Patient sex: M
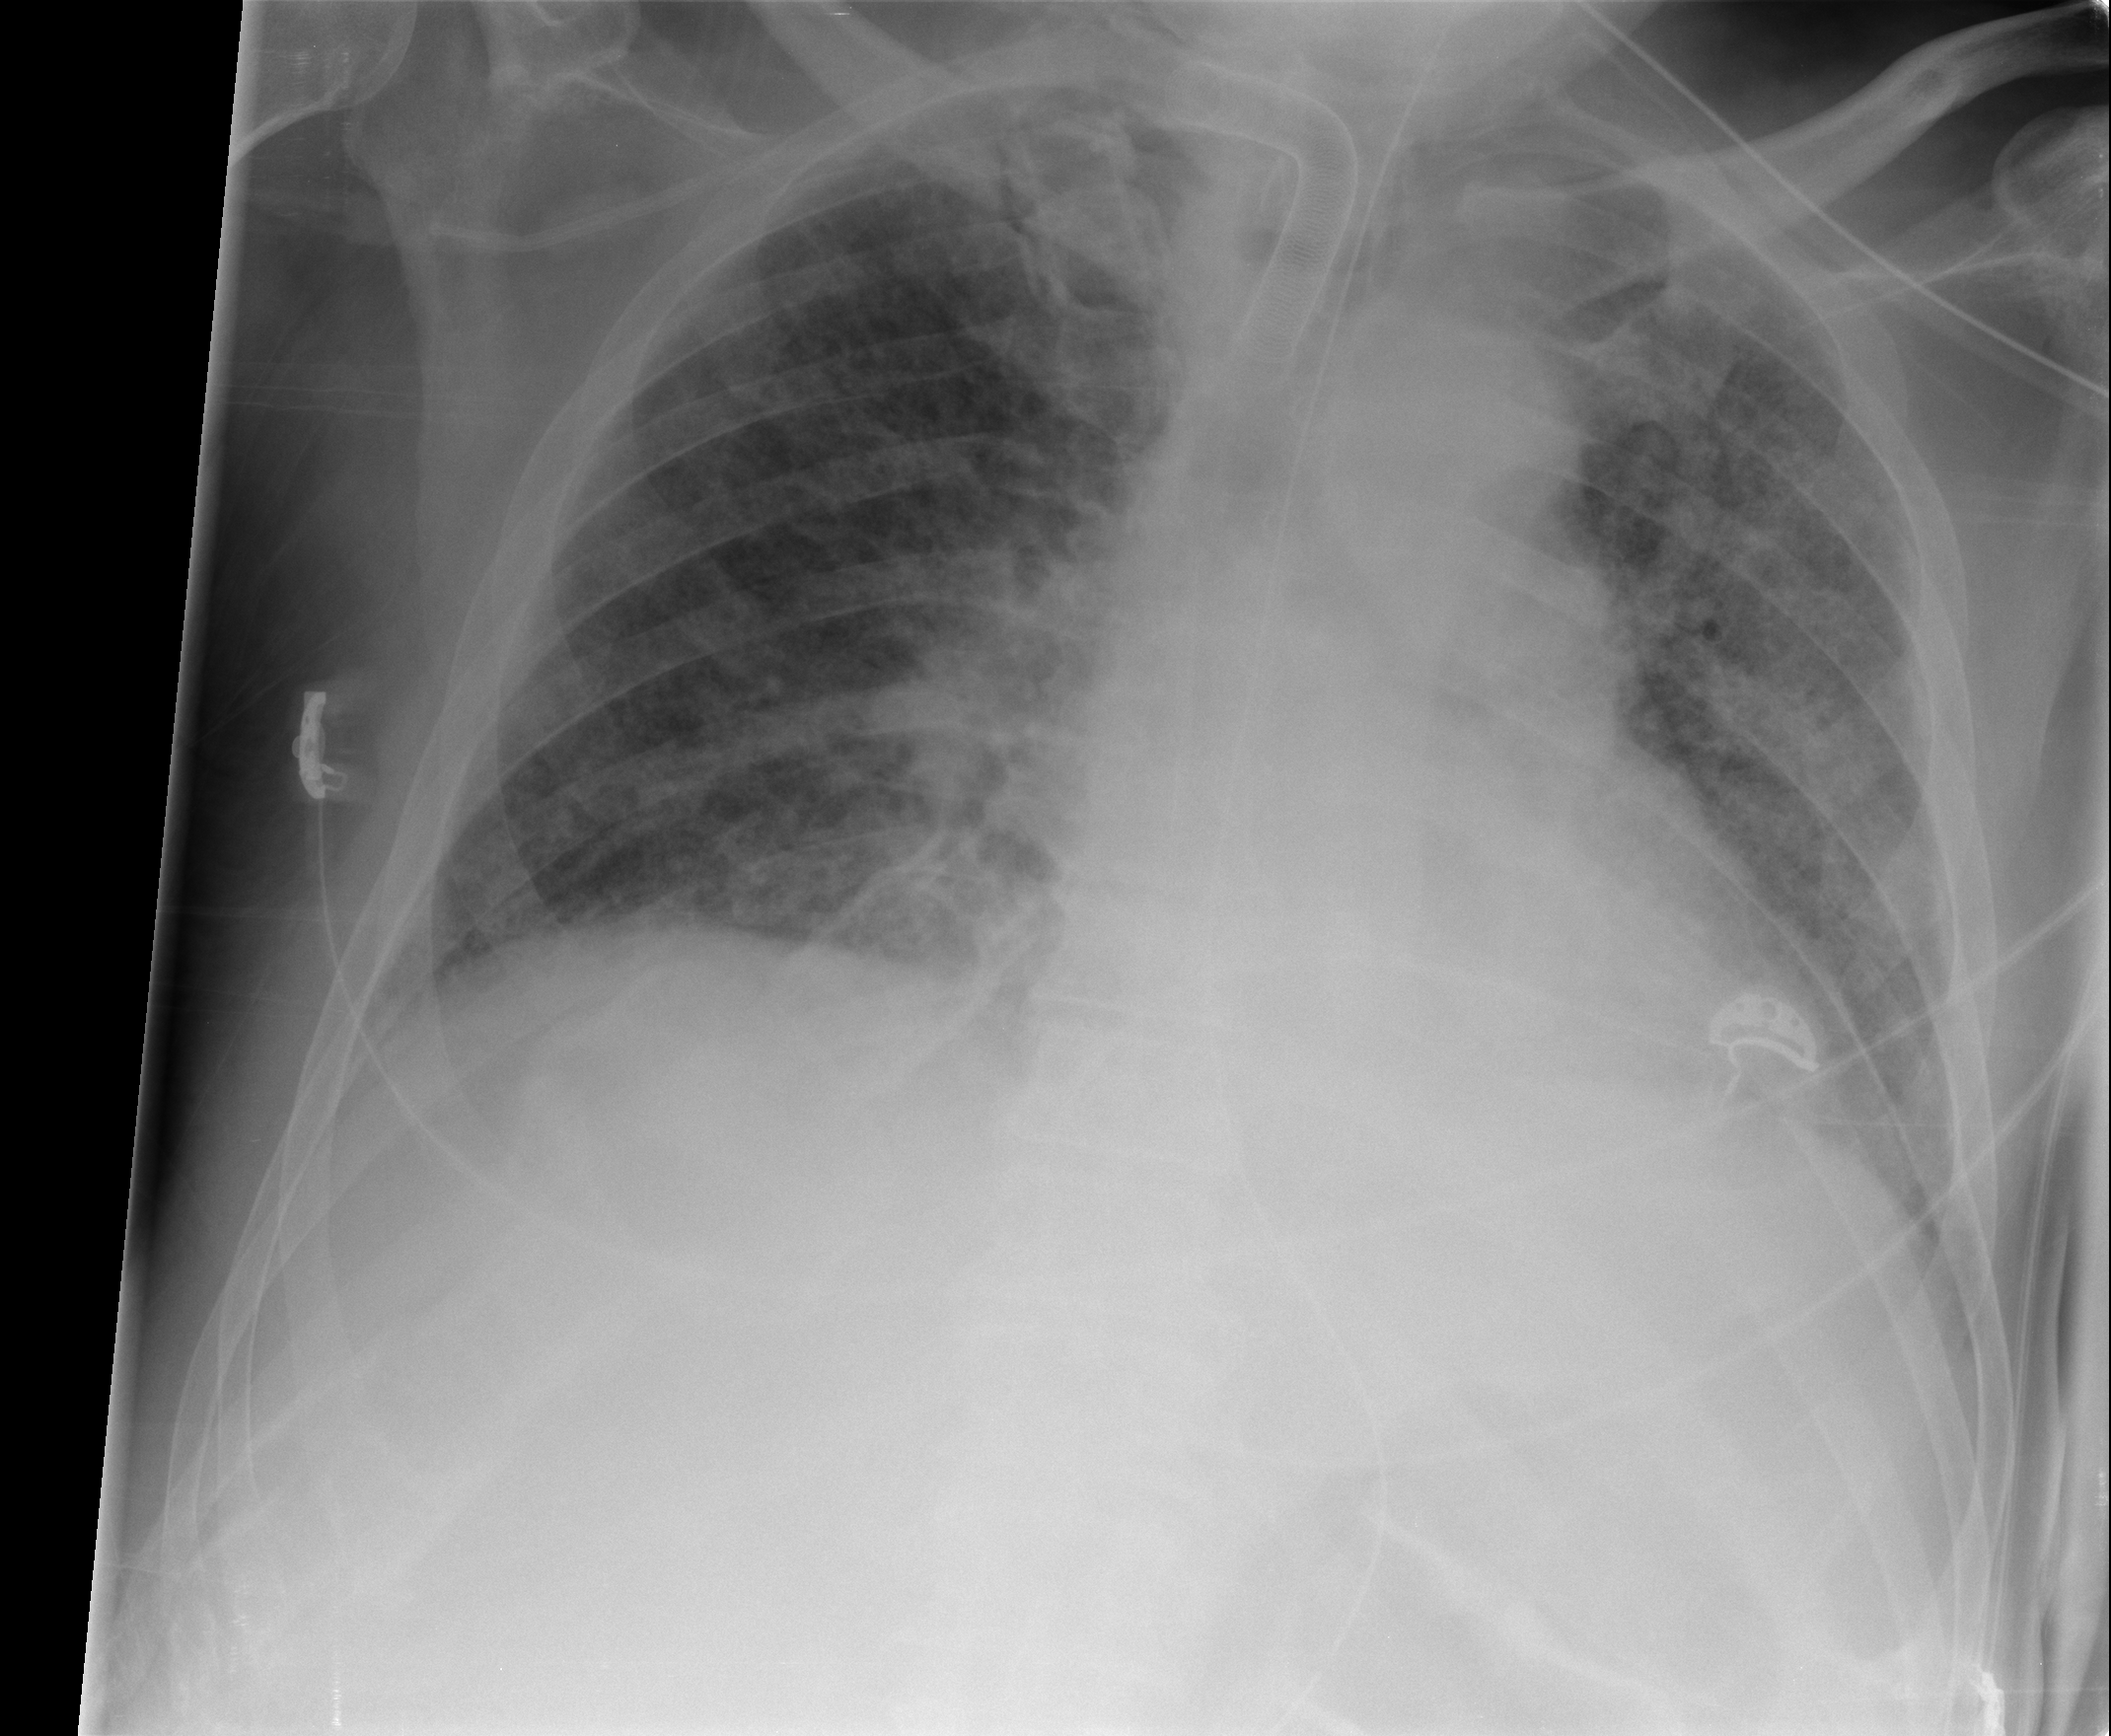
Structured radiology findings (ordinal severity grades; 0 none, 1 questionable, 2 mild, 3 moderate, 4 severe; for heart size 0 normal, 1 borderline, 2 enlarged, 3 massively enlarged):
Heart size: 2
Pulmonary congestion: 2
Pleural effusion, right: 1
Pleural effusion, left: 1
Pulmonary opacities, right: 3
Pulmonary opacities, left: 3
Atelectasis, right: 2
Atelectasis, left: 2